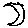
Label: moon